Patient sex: M
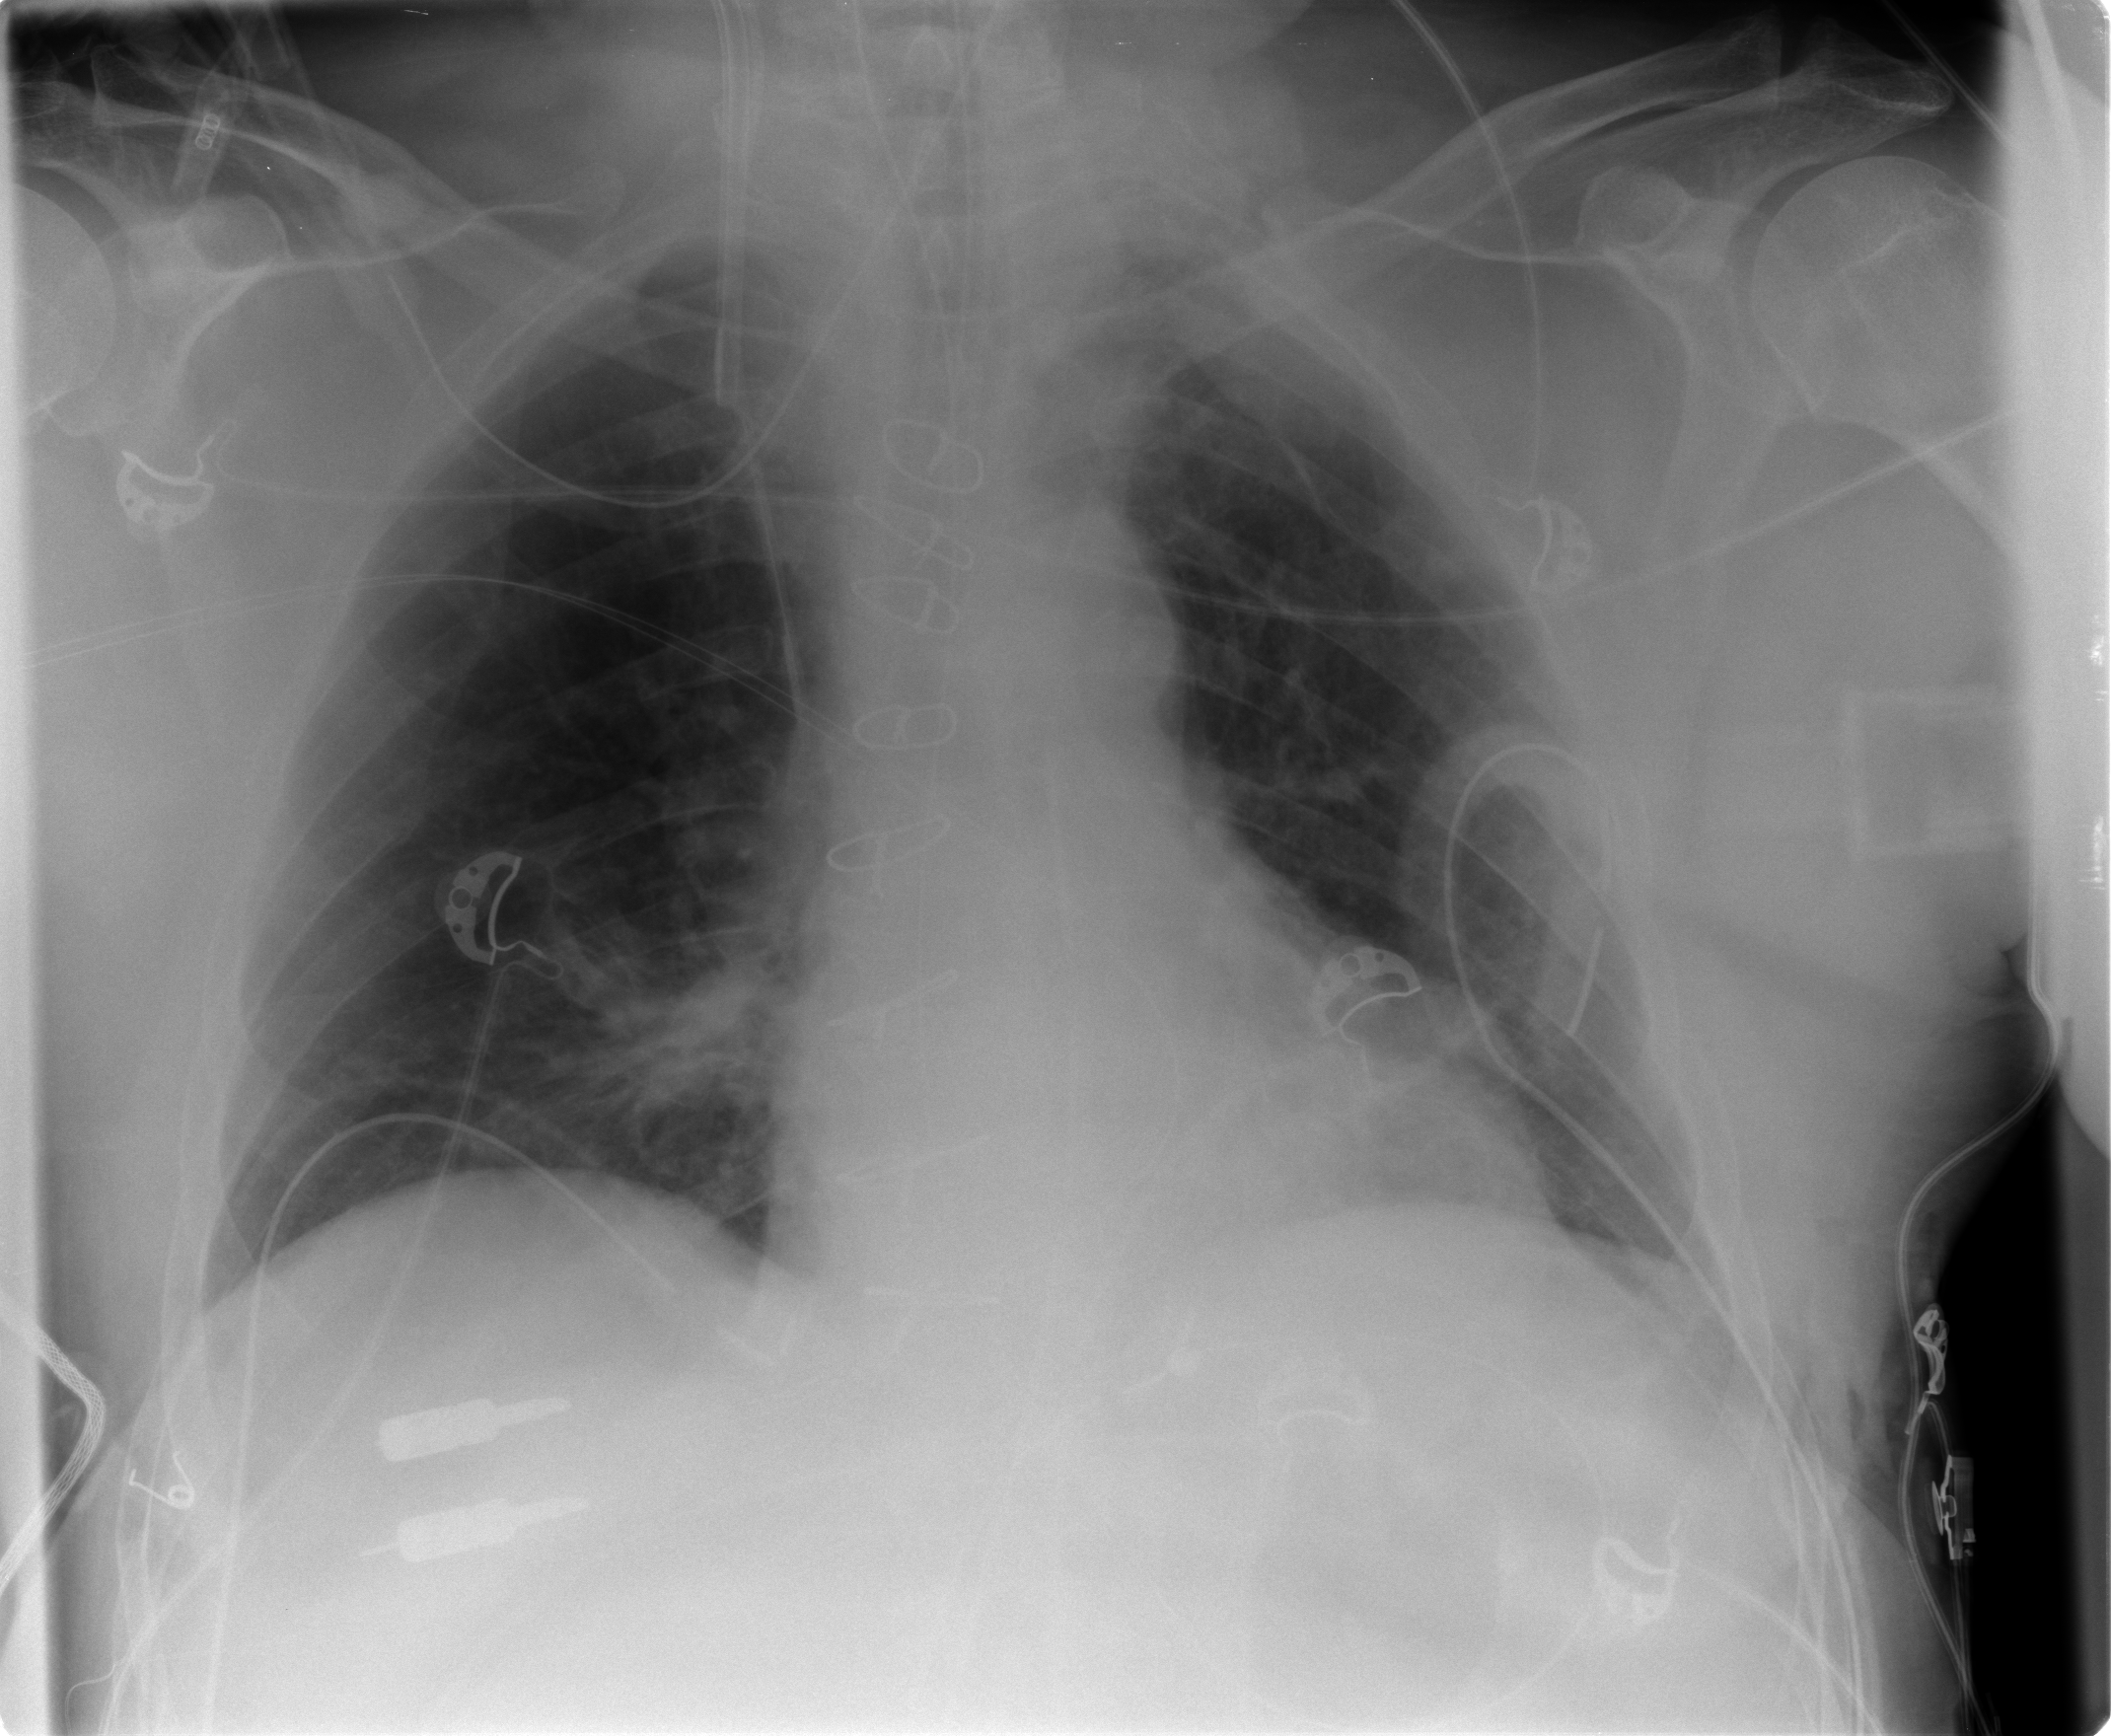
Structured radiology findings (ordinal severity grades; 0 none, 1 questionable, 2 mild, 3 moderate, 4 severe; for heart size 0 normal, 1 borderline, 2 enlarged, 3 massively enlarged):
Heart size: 0
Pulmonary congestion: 0
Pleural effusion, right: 0
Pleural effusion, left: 0
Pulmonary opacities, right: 0
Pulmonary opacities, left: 0
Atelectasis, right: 2
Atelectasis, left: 2